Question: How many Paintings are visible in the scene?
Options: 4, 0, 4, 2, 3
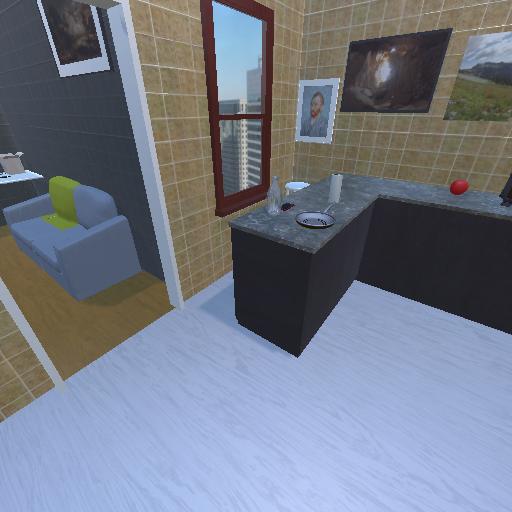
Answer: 4